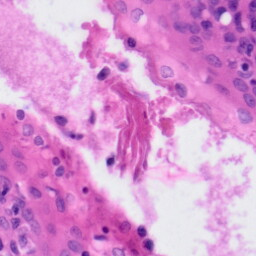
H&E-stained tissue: Tonsil